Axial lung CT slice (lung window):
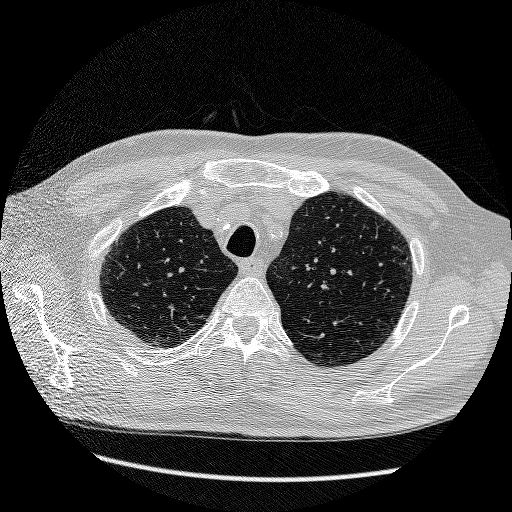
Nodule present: no